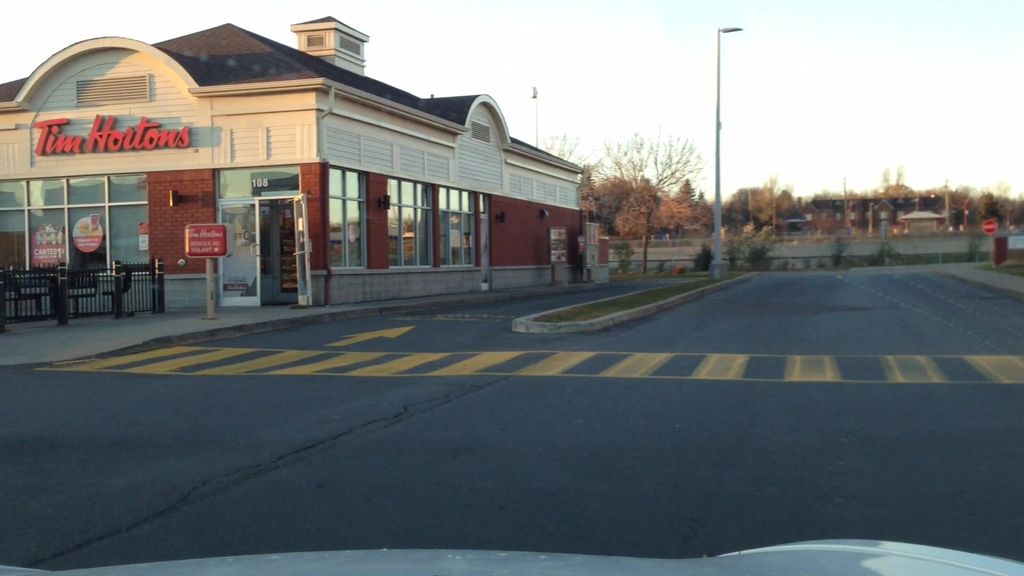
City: montreal